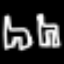
Label: chair